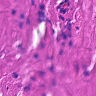
Metastatic tissue present: no